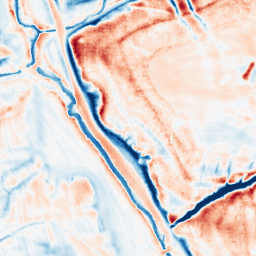
Category: classical
Decomposition family: uniform
Decomposition parameters: size: 20
Upsampling method: sinc_blackman
Upsampling parameters: scale: 4
kernel_size: 8
Upsampling scale: 4